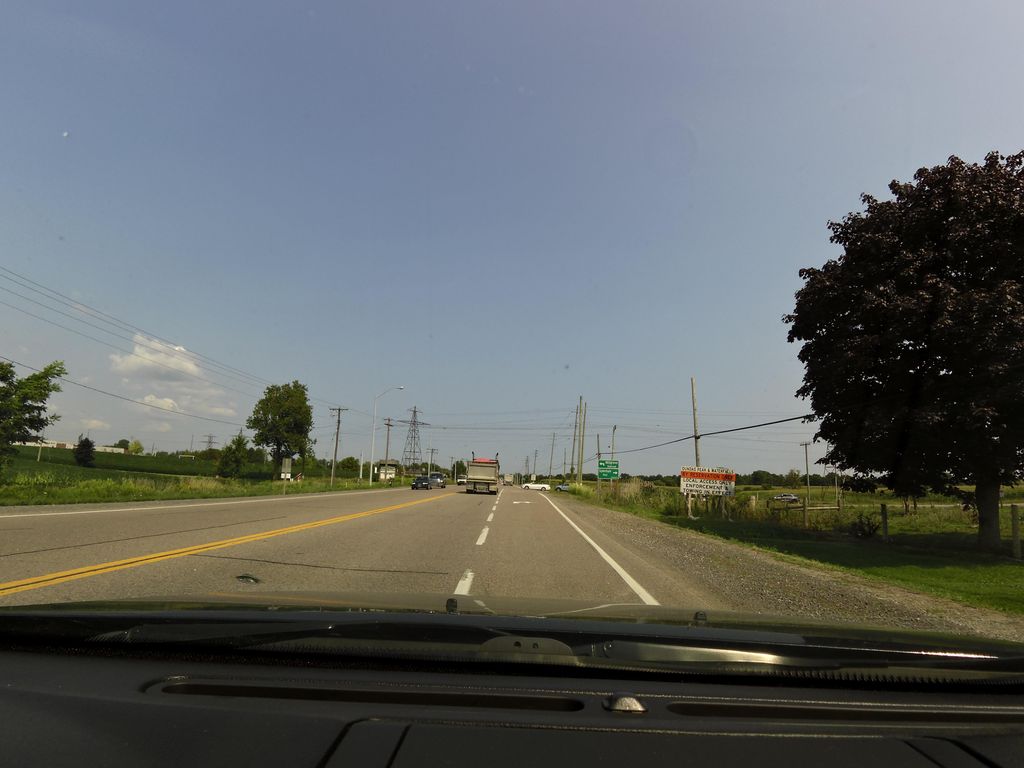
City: hamilton